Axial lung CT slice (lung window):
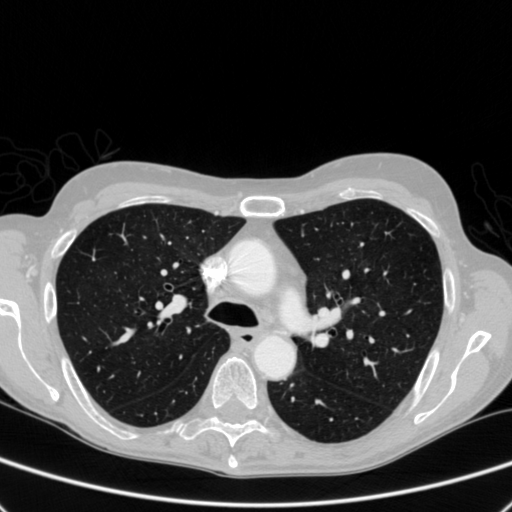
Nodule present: no